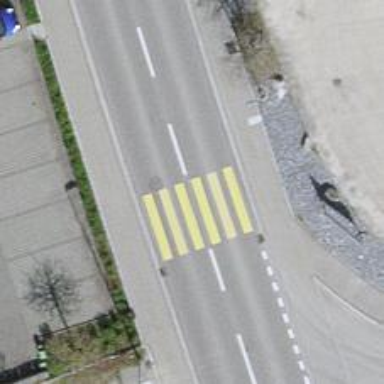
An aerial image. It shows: Marked road crossing.